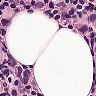
Metastatic tissue present: yes